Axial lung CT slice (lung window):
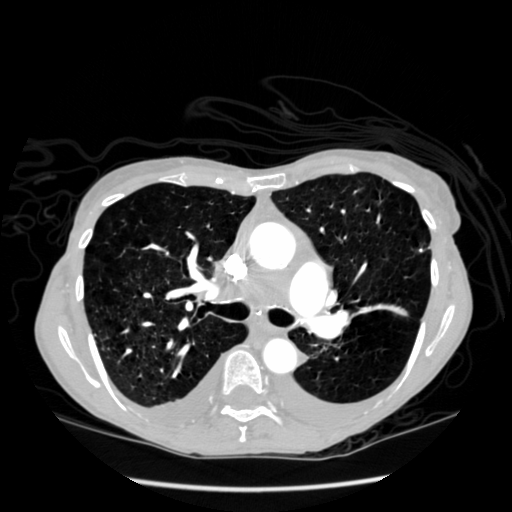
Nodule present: no